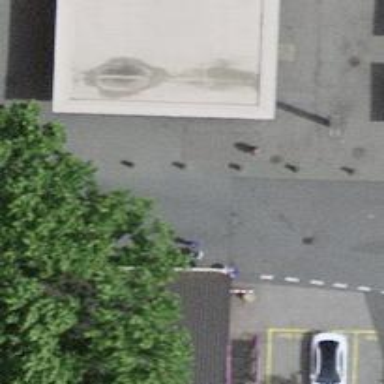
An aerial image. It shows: Bollard barrier.